【题型】解答题　【知识点】平面几何　【难度】easy
已知：如图, 点 $D$、$E$、$F$ 分别在 $\triangle ABC$ 的边 $AB$、$AC$、$BC$ 上, $DF // AC$, $BD = 2AD$, $AE = 2EC$。

(1) 如果 $AB = 2AC$, 求证：四边形 $ADFE$ 是菱形；

(2) 如果 $AB = \sqrt{2}AC$, 且 $BC = 1$, 联结 $DE$, 求 $DE$ 的长。

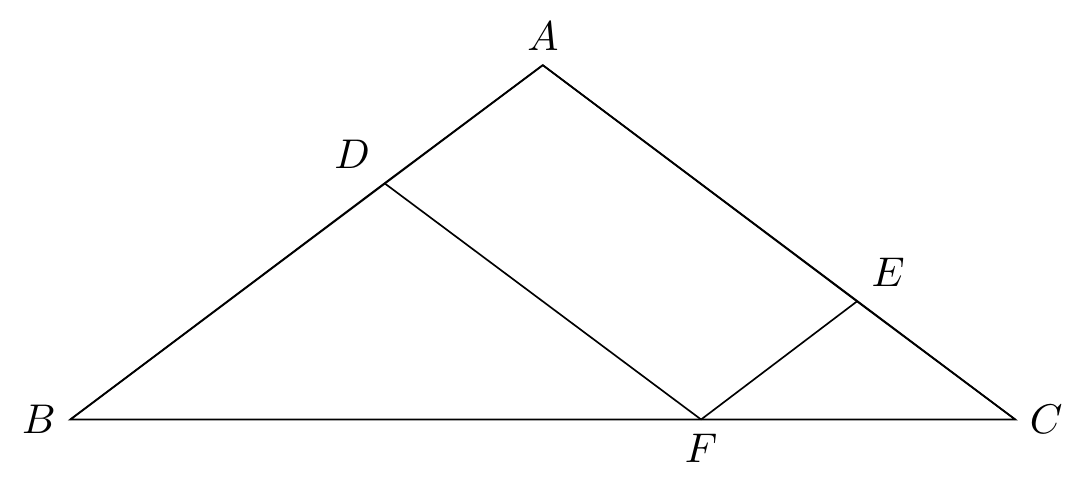
【解答】
解：(1) $\because$ $BD = 2AD$, $AE = 2EC$,

$\therefore$ $\frac{BD}{AD} = \frac{AE}{CE}$,

$\because$ $DF // AC$,

$\therefore$ $\frac{BD}{AD} = \frac{BF}{CF}$,

$\therefore$ $\frac{BF}{CF} = \frac{AE}{CE}$,

$\therefore$ $EF // AB$,

$\because$ $DF // AC$,

$\therefore$ 四边形 $ADFE$ 是平行四边形,

$\because$ $AB = 2AC$, $AE = \frac{2}{3}AC$,

$\therefore$ $AE = \frac{1}{3}AB$,

$\therefore$ $AD = AE$,

$\because$ 四边形 $ADFE$ 是平行四边形,

$\therefore$ 四边形 $ADFE$ 是菱形；

(2) 在 $\triangle ADE$ 和 $\triangle ACB$ 中, $\angle A$ 是公共角,

$\frac{AD}{AC} = \frac{\frac{1}{3}AB}{AC} = \frac{\frac{\sqrt{2}}{3}AC}{AC} = \frac{\sqrt{2}}{3}$, $\frac{AE}{AB} = \frac{\frac{2}{3}AC}{AB} = \frac{\frac{2}{3}AC}{\sqrt{2}AC} = \frac{\sqrt{2}}{3}$,

$\therefore$ $\triangle ADE \sim \triangle ACB$,

$\because$ $BC = 1$,

$\therefore$ $DE = \frac{\sqrt{2}}{3}$。

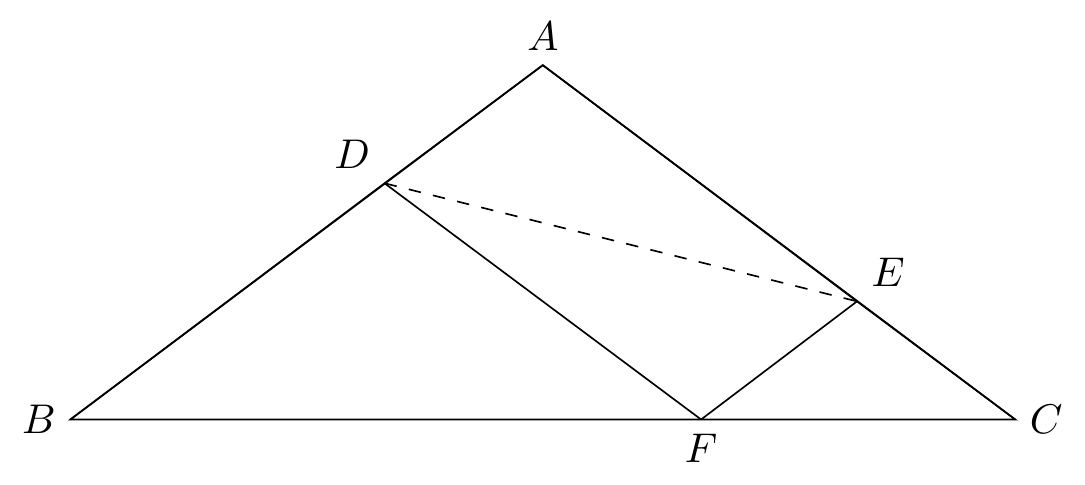